Question: I have an array of convex polygons which may share edges (each polygon is represented by an array of its vertices). When some of these polygons share edges, I'd like to create a new polygon from the unique edges, disregarding the shared ones. The output should be an array of (merged) polygons with unique edges. The closest algorithms I can find calculate a convex hull, which is close to what I'm trying to achieve but not quite.

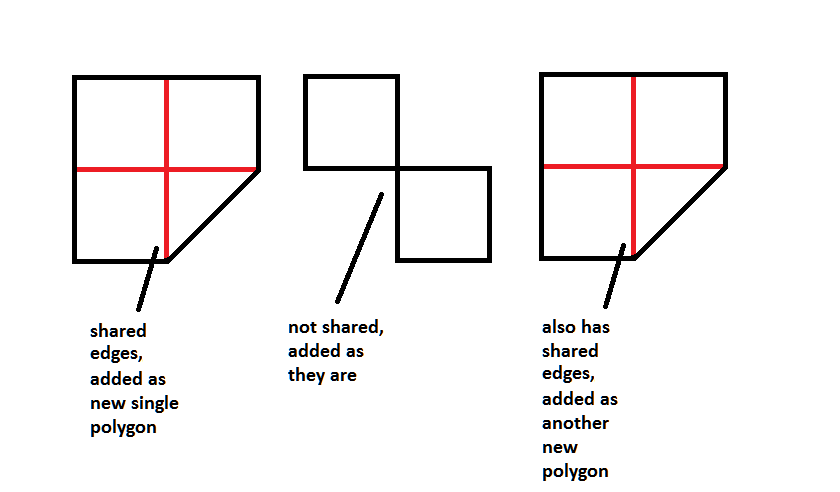
Answer: Computing the convex hull of polygons with shared edges does not work, because by definition the result is a convex polygon. While in your case, the result of merging multiple convex polygons with shared edges may not be convex anymore.
I would propose the following approach (it's not trivial, I don't know whether it can be done in a simpler way):
1. Change the representation of the polygons to arrays of vertex indices (this simplifies some of the later steps) Traverse all polygons and append all their vertices to a large array of vertices. While iterating over the vertices of a polygon and appending them to the large array, generate a small array of corresponding vertex indices (the new polygon representation). A polygon is now an array of vertex indices referring to the large array of vertices (used by all the polygons).
2. Identify shared vertices Maintain a map from vertex index to counter (a vertex index is the index of a vertex in the large array of vertices created in 1.). This will keep track of how many polygons a vertex belongs to and allow to identify shared vertices. Traverse all polygons and their vertex indices and for each vertex index you have, insert it in this map or increment the counter if it is already in the map.
3. Identify shared edges (and keep track of which polygons they belong to) Maintain a map from (i, j) (with i < j) from pairs of vertex indices to (counter, polygon index1, polygon index2). The constraint i < j make sure edges with different orientation are not counted twice (this also means when querying the map you have to make sure that i < j in your query pair). The counter counts the number of polygons an edge belongs to. The problem is in 2D and I assume the data is clean (polygons are not overlapping each other), so the value of this counter should be either 1 or 2. The polygon index1 and polygon index2 are referring to the indices of polygons the edge may belong to in the array of polygons (these indices can be initialized to -1). Traverse all the polygons and their edges (iterate over the list of vertex indices without forgetting the final edge closing the loop). For each edge (i, j) with i < j, update the map by either creating the entry in the map, or updating its counter and polygon indices.
4. Generate the new array of polygons Iterate over all the polygons from the initial array. For each polygon, a new polygon may be generated: Find a vertex index in the polygon that is not shared (using the map from 2.). If there is no such vertex index, discard the polygon and move to the next non-discarded polygon. Output the (non-shared) vertex index. Starting from this vertex index, iterate over all the edges of the polygon: If the edge is not shared, output the destination vertex index and move to the next edge. If the edge is shared, you need to find out which polygon it is shared with (to continue iterating over the edges of the new polygon). Use the edge map from 3. to do this. Locate the edge in the other polygon and continue iterating over the edges of this other polygon (in the opposite direction w.r.t. to the shared edge). This iteration over the edges of the new polygon should eventually loop back to the starting (non-shared) vertex index, which means the new polygon is closed and can be appended to the new array of polygons. While iterating over the edges of different polygons to generate the final merged polygon, the traversed polygons should be tracked, so that they can be discarded in the outer loop.
5. Convert the representation of the new polygons back to array of vertices (if needed) Simply iterate over the new polygons and their array of vertex indices. Fetch the corresponding vertices from the array of vertices created in 1. and append it a new array of vertices for this polygon.